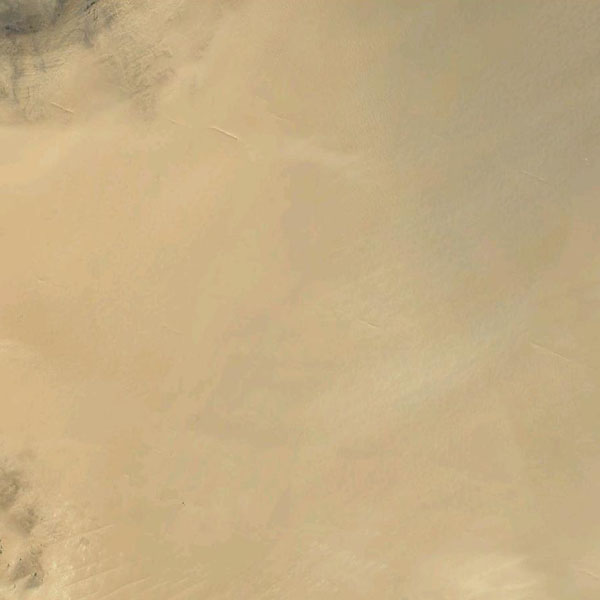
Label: Desert